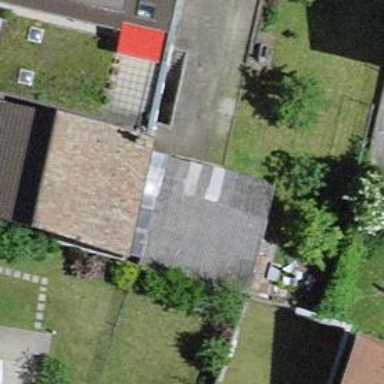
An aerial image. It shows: View of roof of building.